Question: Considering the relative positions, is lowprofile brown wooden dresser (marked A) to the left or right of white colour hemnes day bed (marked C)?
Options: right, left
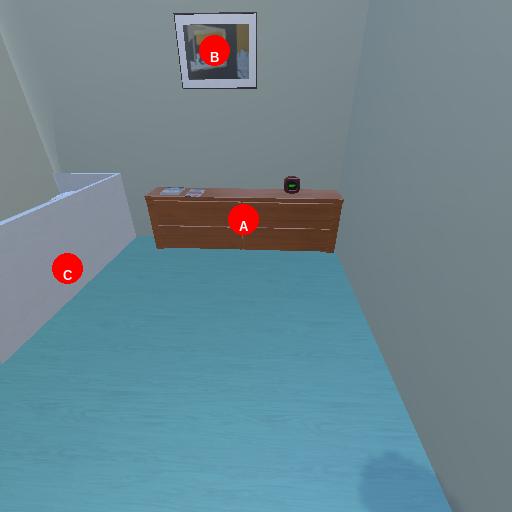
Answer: right